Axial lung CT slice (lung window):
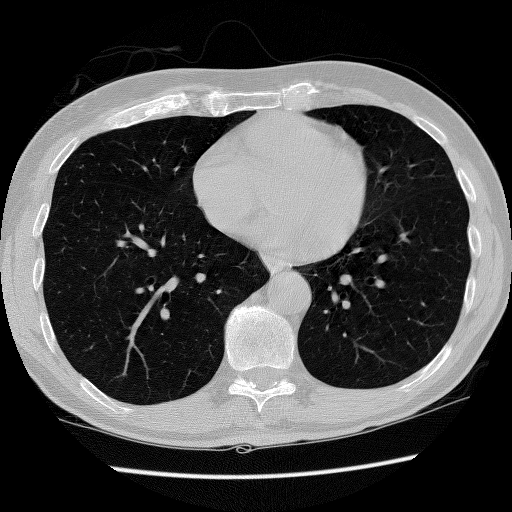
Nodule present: no